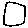
Label: square